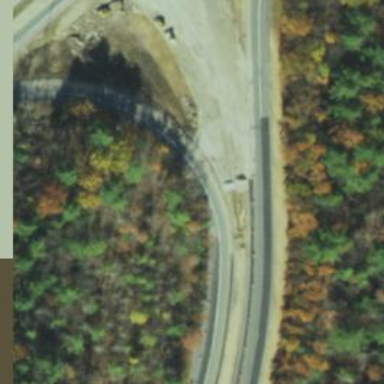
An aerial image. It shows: Asphalt motorway link.